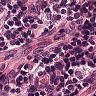
Metastatic tissue present: no